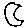
Label: moon